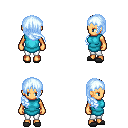
a pixel art fantasy rpg character, female body template, human, tanned skin, teal tunic, white pants, white cyan right-swept hairstyle, gray slippers, four views (front, back, left, right), 2x2 character sprite sheet, small pixel art, hard edges, no anti-aliasing